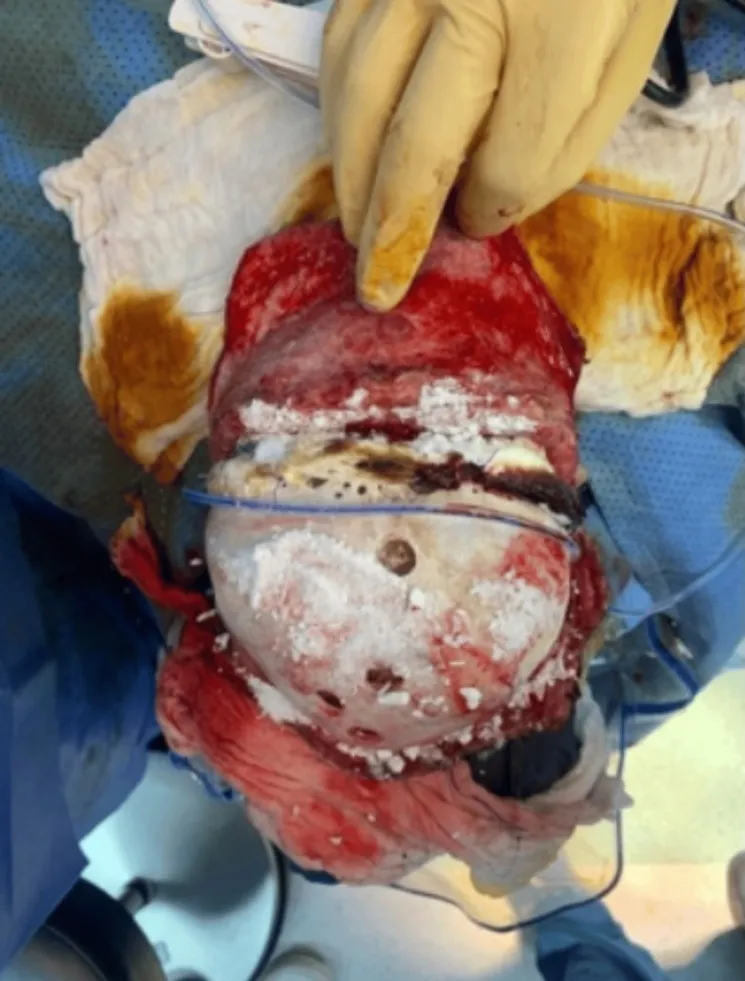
Superior view of the calvarial bone after three cycles of immersion with hydrogen peroxide and povidone.
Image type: medical_photograph (other_medical_photograph)